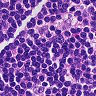
Metastatic tissue present: no